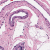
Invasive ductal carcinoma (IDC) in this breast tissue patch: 0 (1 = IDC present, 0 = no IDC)